Field crop: tomato
Growth stage: 2
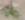
Species: solanum